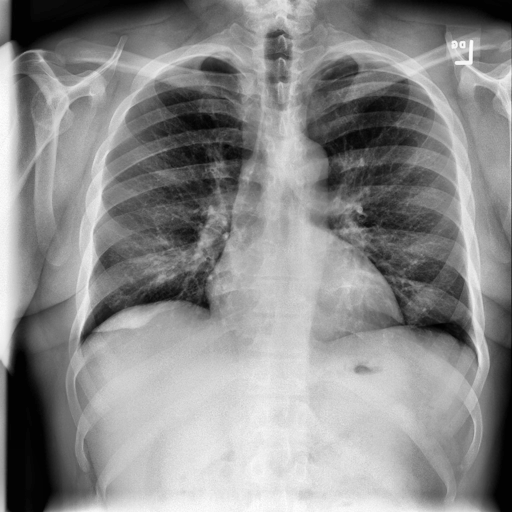
Finding: NORMAL